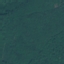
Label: Forest